Field crop: maize
Growth stage: 1
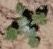
Species: chenopodium